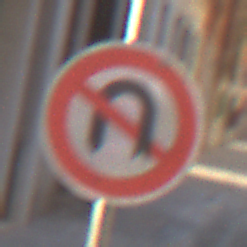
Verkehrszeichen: VerbotWenden
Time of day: Midday
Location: Outdoor (Urban)
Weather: Clear
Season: NotSpecified
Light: Natural